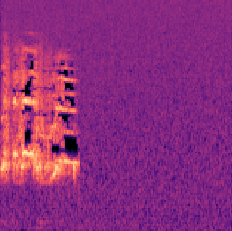
Sound class: Rooster